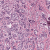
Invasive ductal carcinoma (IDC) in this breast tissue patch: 1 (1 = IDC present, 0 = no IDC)